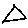
Label: triangle